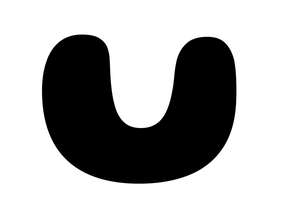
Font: Gluten_Bold